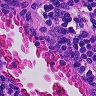
Metastatic tissue present: no